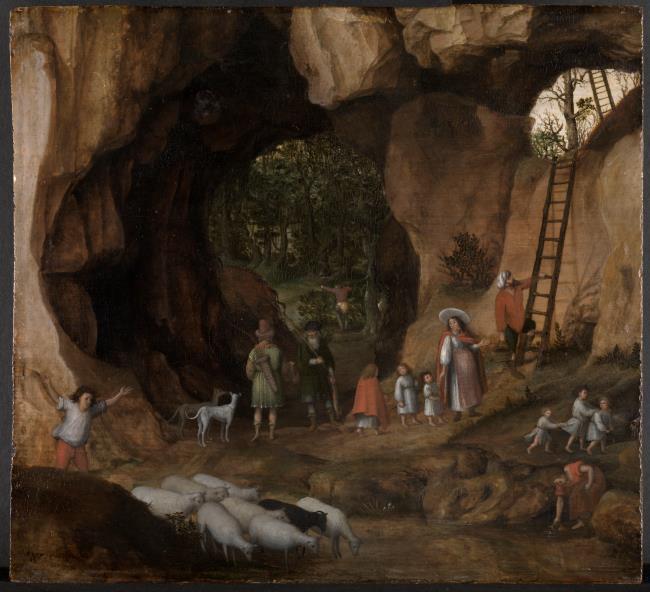
Title: rocky landscape with nomadic family
Artist: Cornelis van Dalem
Earliest date: 1500
Latest date: 1570
Genre: painting
Iconography: cattle
Keywords: landscape (genre), rocky landscape, herd, sheep (guide term), drinking water, child, dog, hunter, quiver of arrows, bow (weapon), ladder, basket, archery